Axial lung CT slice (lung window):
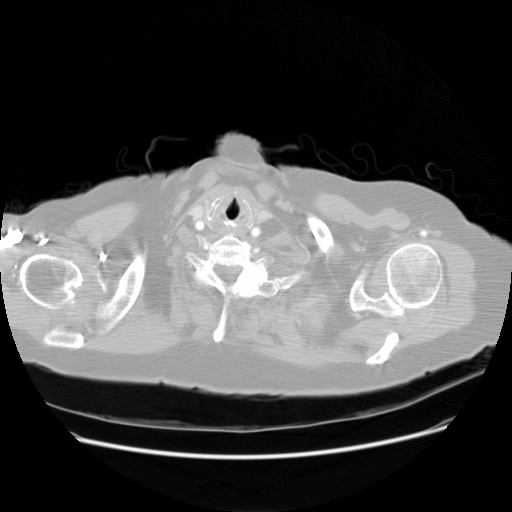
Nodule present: no